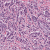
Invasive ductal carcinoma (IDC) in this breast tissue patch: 1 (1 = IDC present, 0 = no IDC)